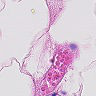
Metastatic tissue present: no